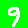
Digit: 9